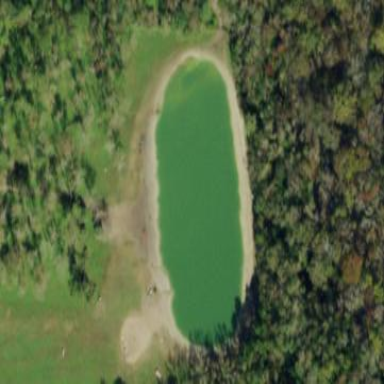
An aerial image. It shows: Serene pond surrounded by nature.